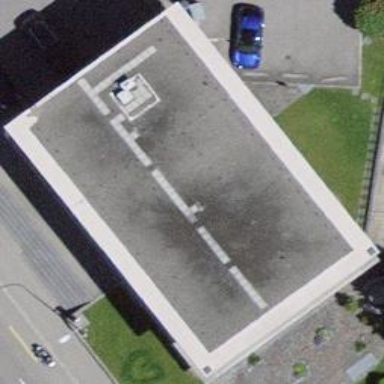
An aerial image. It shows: Commercial building.